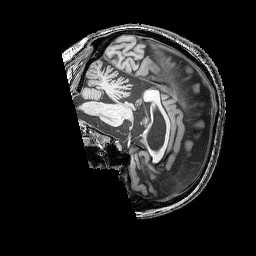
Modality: T1w
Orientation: sagittal
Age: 68
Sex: female
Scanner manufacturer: siemens
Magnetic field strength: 3 T
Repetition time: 2.25 s
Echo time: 0.00411 s